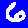
Digit: 6